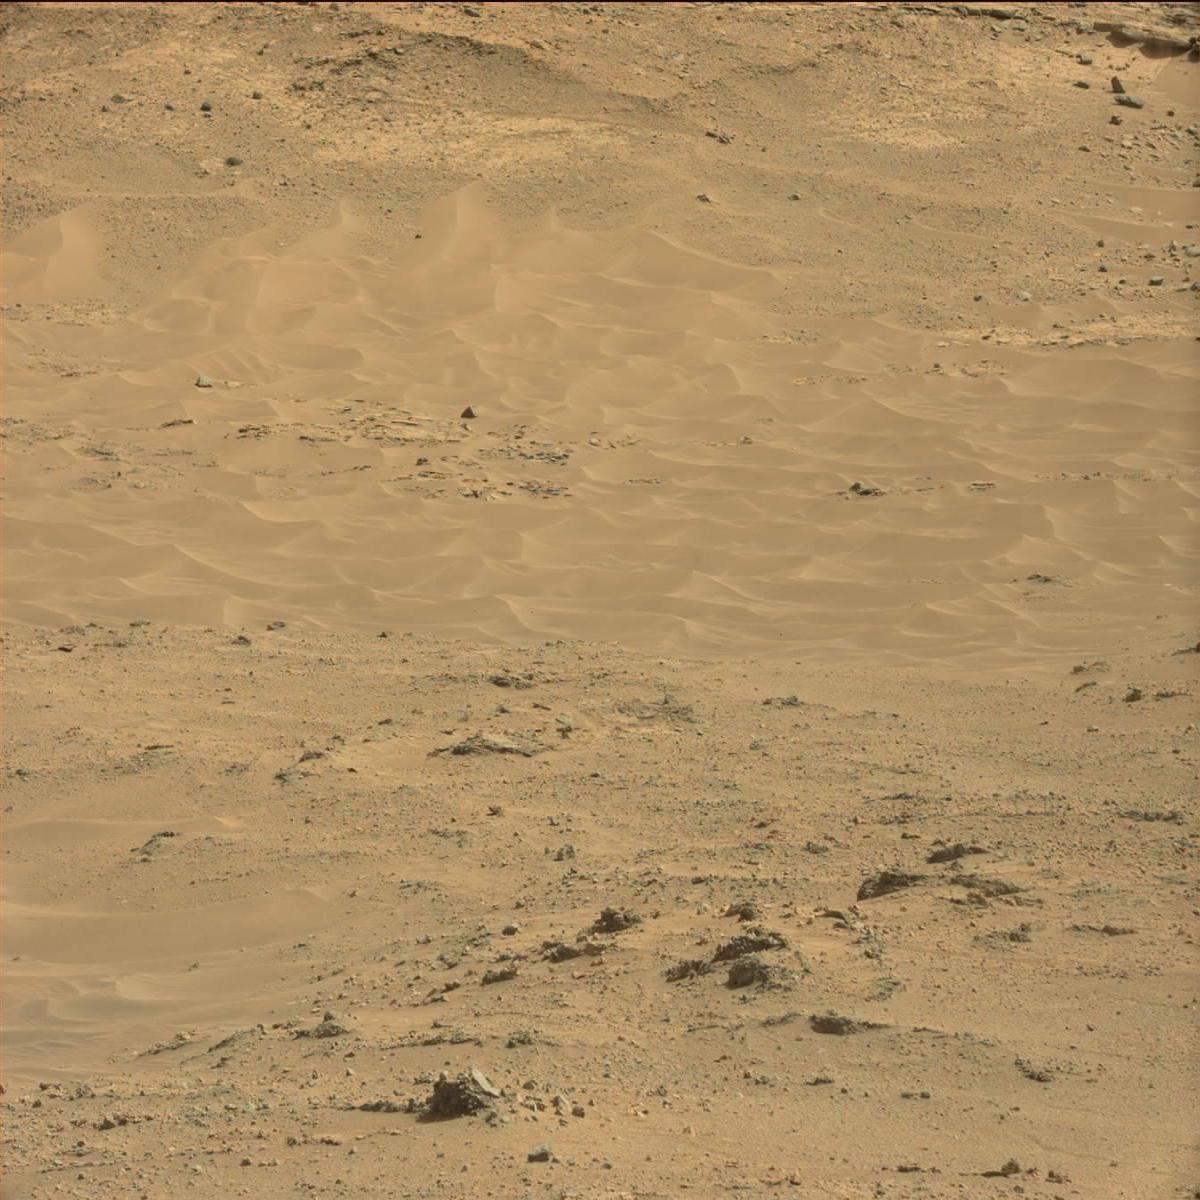
Terrain classes present: Bedrock, Sand / Soil